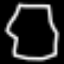
Label: octagon